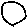
Label: circle